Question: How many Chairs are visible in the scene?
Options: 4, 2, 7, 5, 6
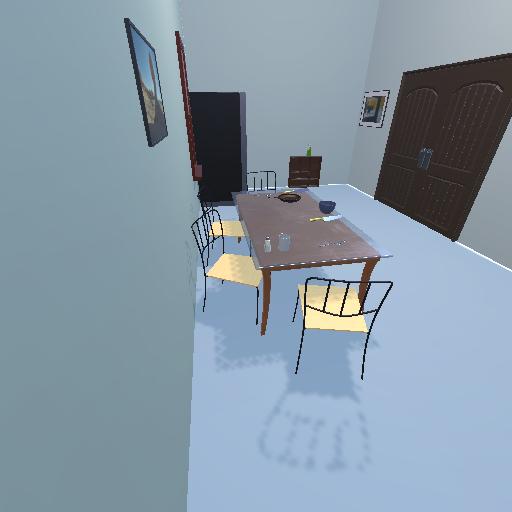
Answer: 4